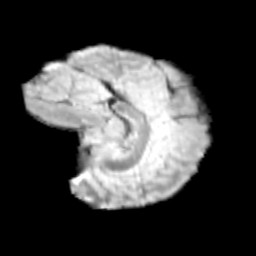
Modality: T2w
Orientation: sagittal
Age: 12
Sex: male
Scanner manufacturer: siemens
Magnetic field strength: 3 T
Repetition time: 3.8 s
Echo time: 0.07 s